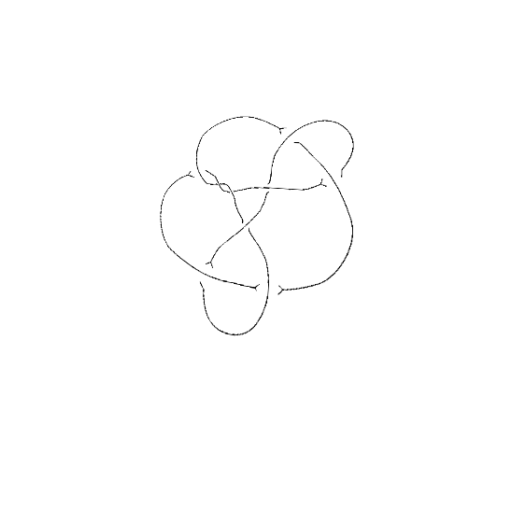
Crossing number: 9